Question: I can't seem to get TiledSprite to work as I expect. There are no manuals, and the examples in AndEngineExamples is of no help.
Consider this code:
'''
@Override
public void onLoadResources() {
BitmapTextureAtlasTextureRegionFactory.setAssetBasePath("gfx/");
mBlockAtlas = new BitmapTextureAtlas(512, 512, TextureOptions.BILINEAR_PREMULTIPLYALPHA);
mBlockTexture = BitmapTextureAtlasTextureRegionFactory.createTiledFromAsset(mBlockAtlas, getApplicationContext(), "num_plasma.png", 0, 0, 3, 3);
getTextureManager().loadTexture(mBlockAtlas);
}
'''
This loads a 512x512 texture that I've - manually - divided into 3x3 tiles just for testing purposes. Now, doing this:
'''
public Scene onLoadScene() {
mScene = new Scene();
mScene.setBackground(new ColorBackground(0.5f, 0.1f, 0.6f));
TiledSprite foo, foo2;
foo = new TiledSprite(0, 0, mBlockTexture);
foo.setCurrentTileIndex(1);
foo2 = new TiledSprite(0, 200, mBlockTexture);
foo2.setCurrentTileIndex(5);
mScene.attachChild(foo);
mScene.attachChild(foo2);
return mScene;
}
'''
This puts up two sprites on the screen (as expected), but they both shows the same tile (5)!
How are one supposed to do if you have a bunch of sprites using the same texture but showing different tiles?

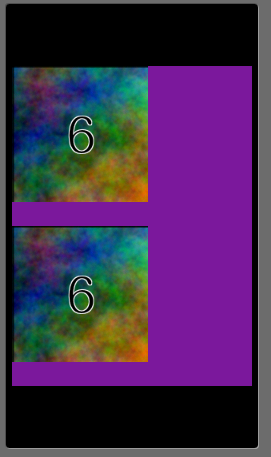
Answer: I think you need to deepCopy() the Texture when you are creating the Sprites, like
'''
foo2 = new TiledSprite(0, 200, mBlockTexture.deepCopy());
'''